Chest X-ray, PA view. Patient: 71 years old, sex M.
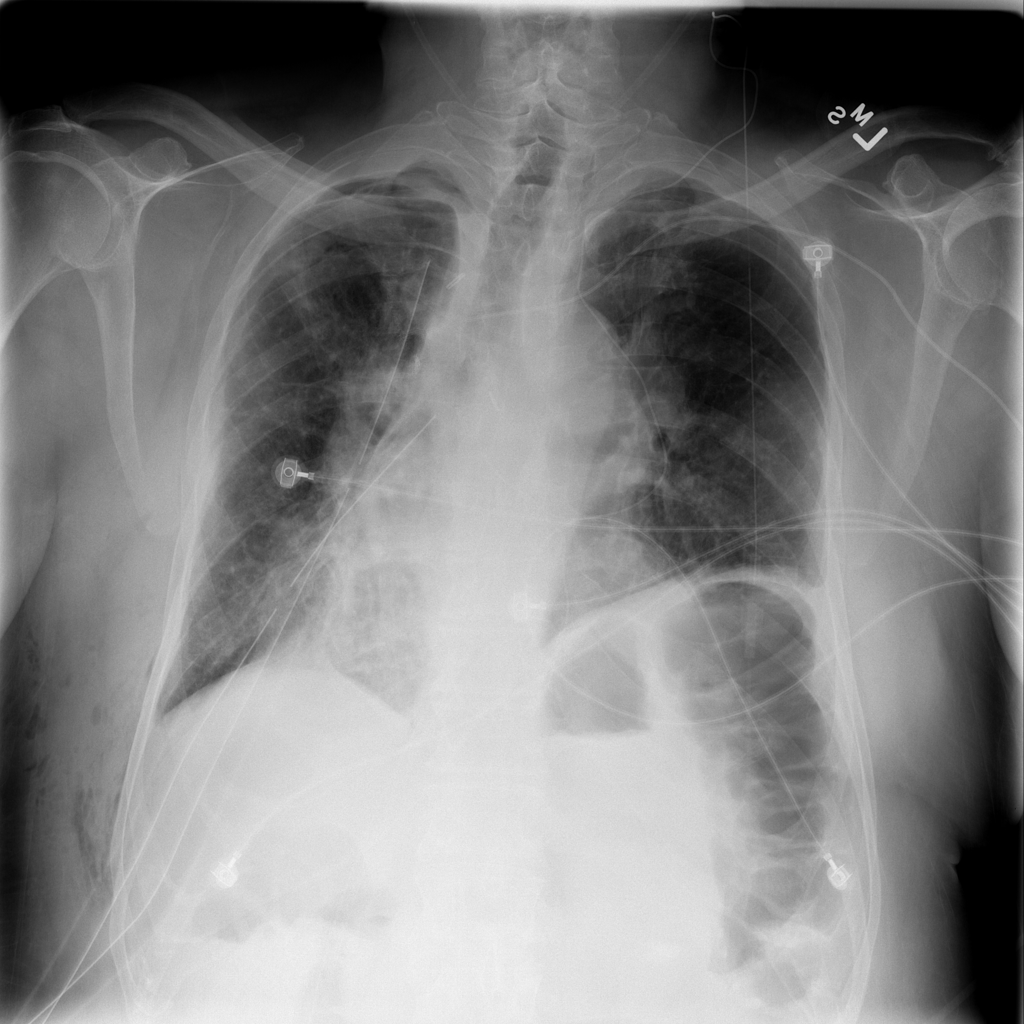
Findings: Pneumothorax